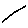
Label: line